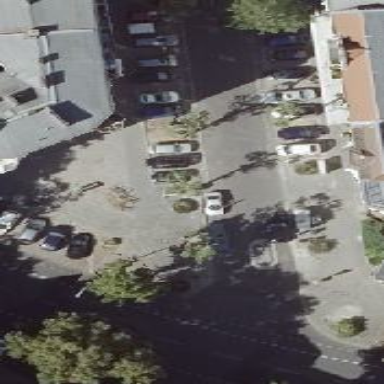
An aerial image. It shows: Footway paved with paving stones.